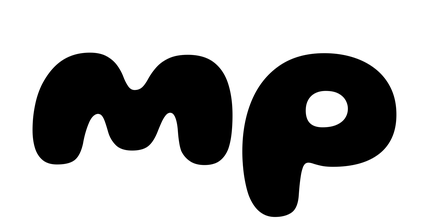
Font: Gluten_ExtraBold